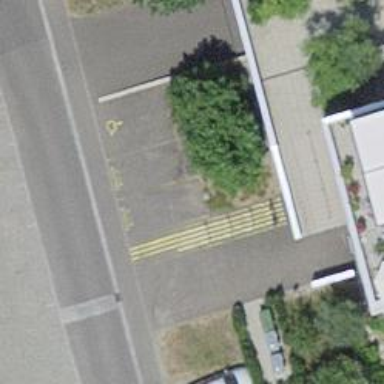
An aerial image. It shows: Bicycle parking area with stands.